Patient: sex F, age 68
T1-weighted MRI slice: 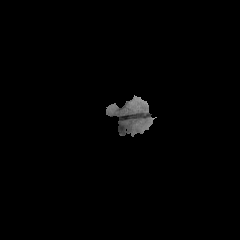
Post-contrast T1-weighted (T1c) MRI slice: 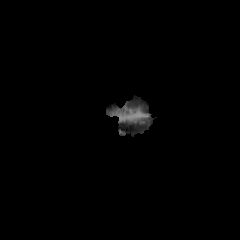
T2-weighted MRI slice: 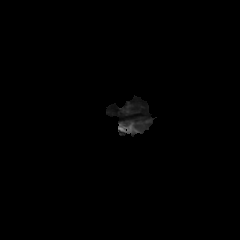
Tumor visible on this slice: no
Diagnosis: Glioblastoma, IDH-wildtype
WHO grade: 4